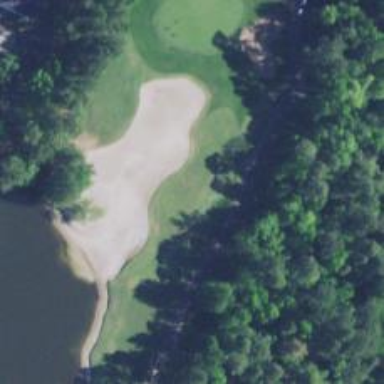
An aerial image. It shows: View of golf hole.